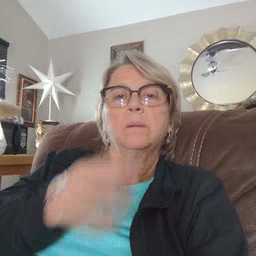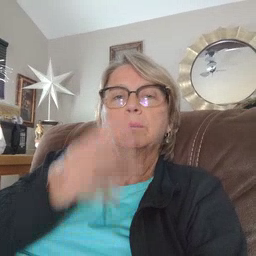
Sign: nuts